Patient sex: F
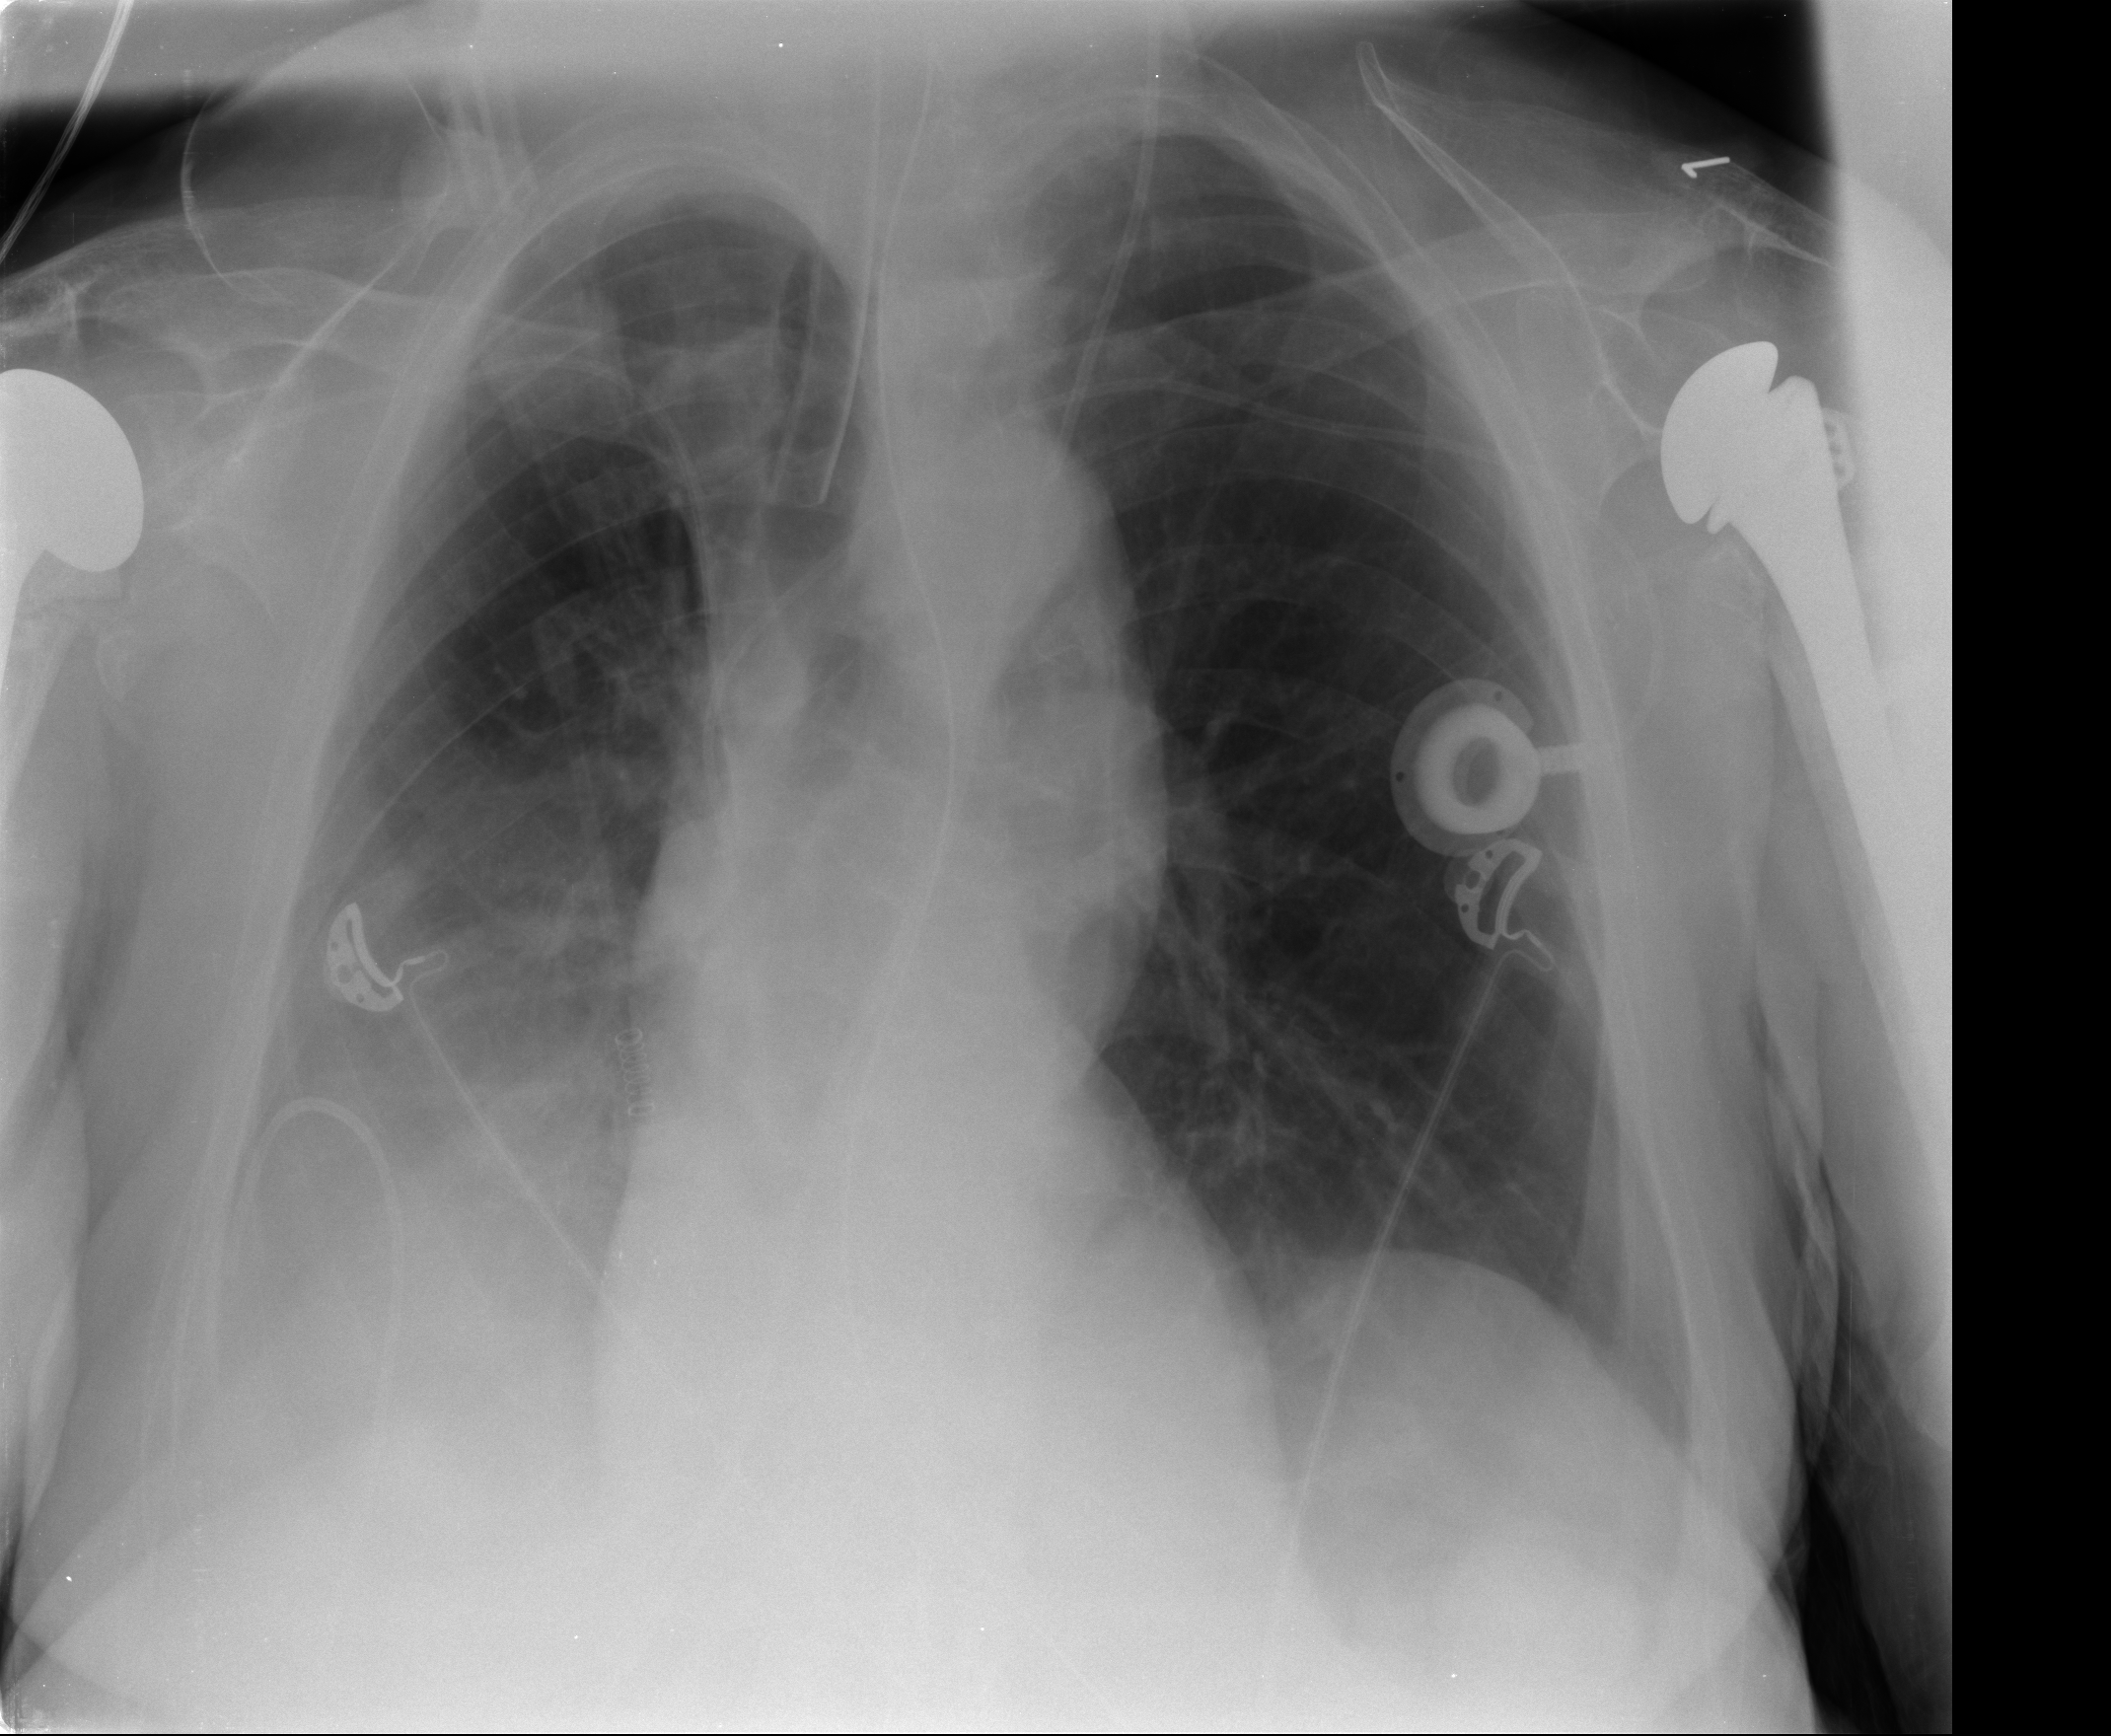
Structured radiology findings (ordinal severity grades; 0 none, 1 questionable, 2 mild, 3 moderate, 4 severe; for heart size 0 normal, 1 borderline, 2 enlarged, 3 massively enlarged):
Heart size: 0
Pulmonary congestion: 0
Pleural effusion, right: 3
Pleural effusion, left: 0
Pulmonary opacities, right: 0
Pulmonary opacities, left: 0
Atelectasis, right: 3
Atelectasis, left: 0